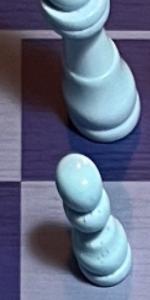
Label: Pawn_White